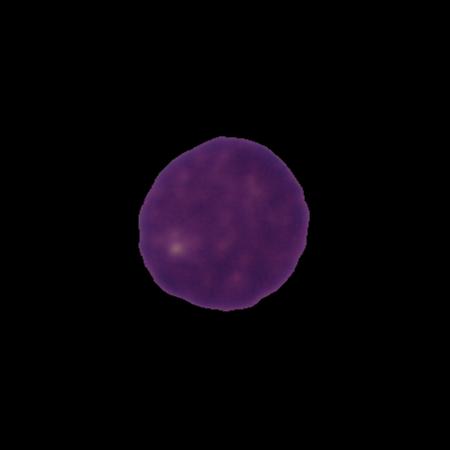
Label: healthy